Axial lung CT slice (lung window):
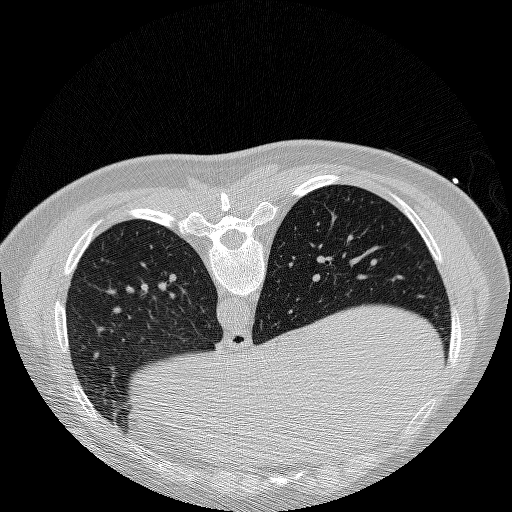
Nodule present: no